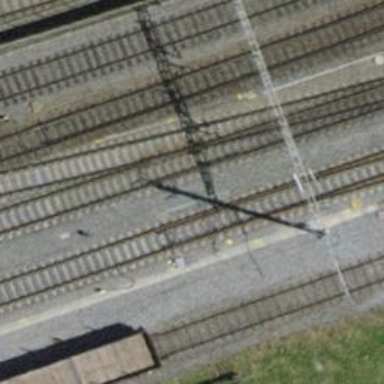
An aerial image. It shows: Railway switch.